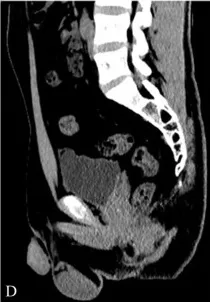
A 24-year-old man was diagnosed with a urachal leiomyosarcoma. One and a half years after surgery, contrast-enhanced CT examination (A-F) showed no recurrence of the tumor.
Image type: radiology (ct)